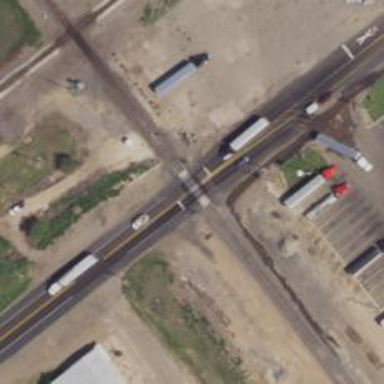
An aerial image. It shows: Asphalt road designated as trunk highway.